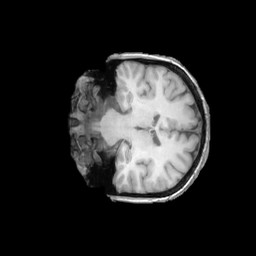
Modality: T1w
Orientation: coronal
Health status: ill
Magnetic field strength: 3 T